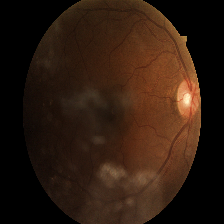
Diabetic retinopathy grade: Moderate